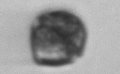
Label: Scrippsiella